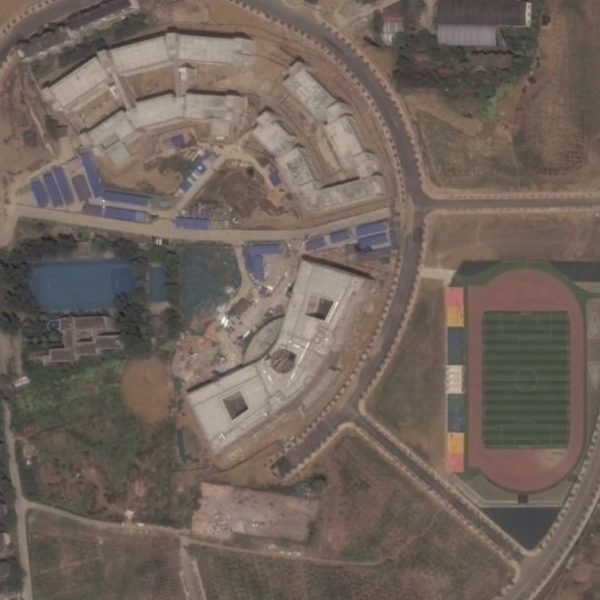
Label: Resort